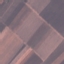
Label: AnnualCrop